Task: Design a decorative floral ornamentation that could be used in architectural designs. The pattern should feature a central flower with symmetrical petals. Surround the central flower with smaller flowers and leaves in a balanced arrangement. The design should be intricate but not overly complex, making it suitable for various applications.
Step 962:
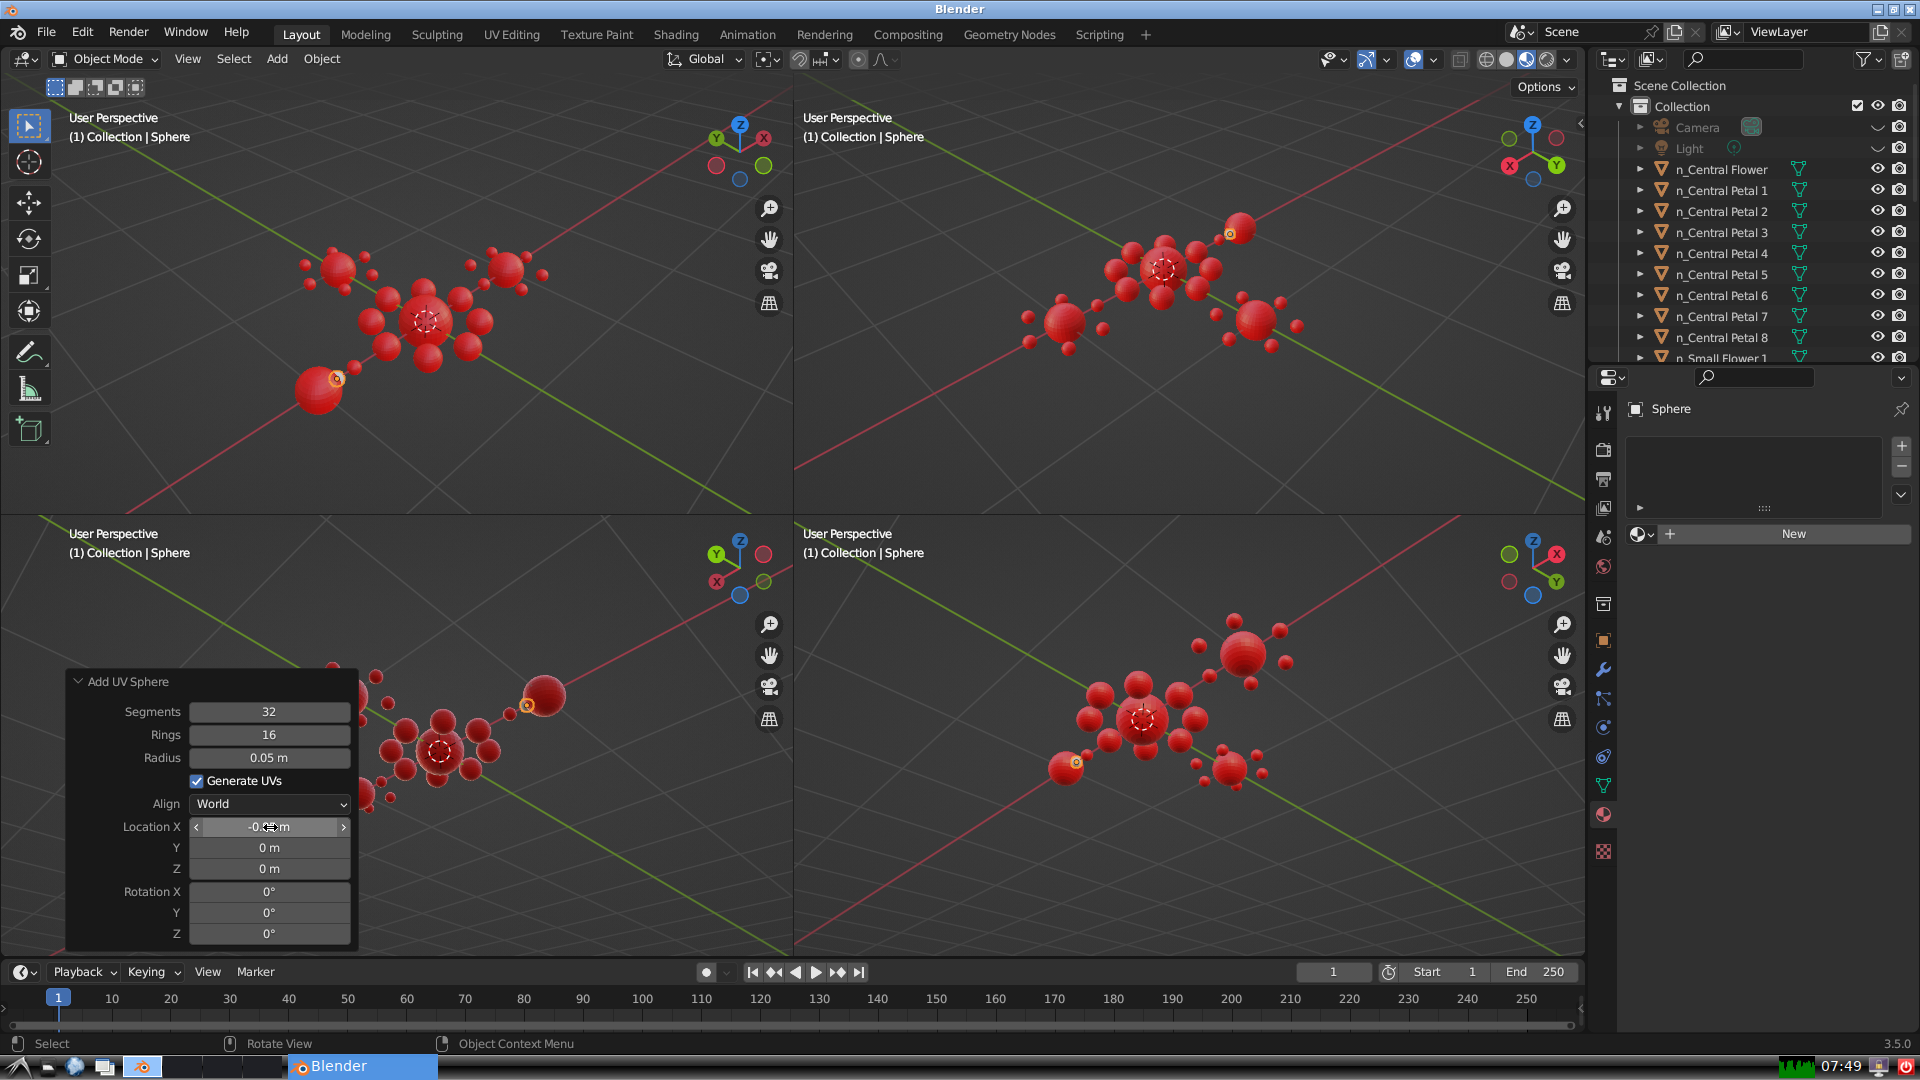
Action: {"mouse_move": [270, 849]}